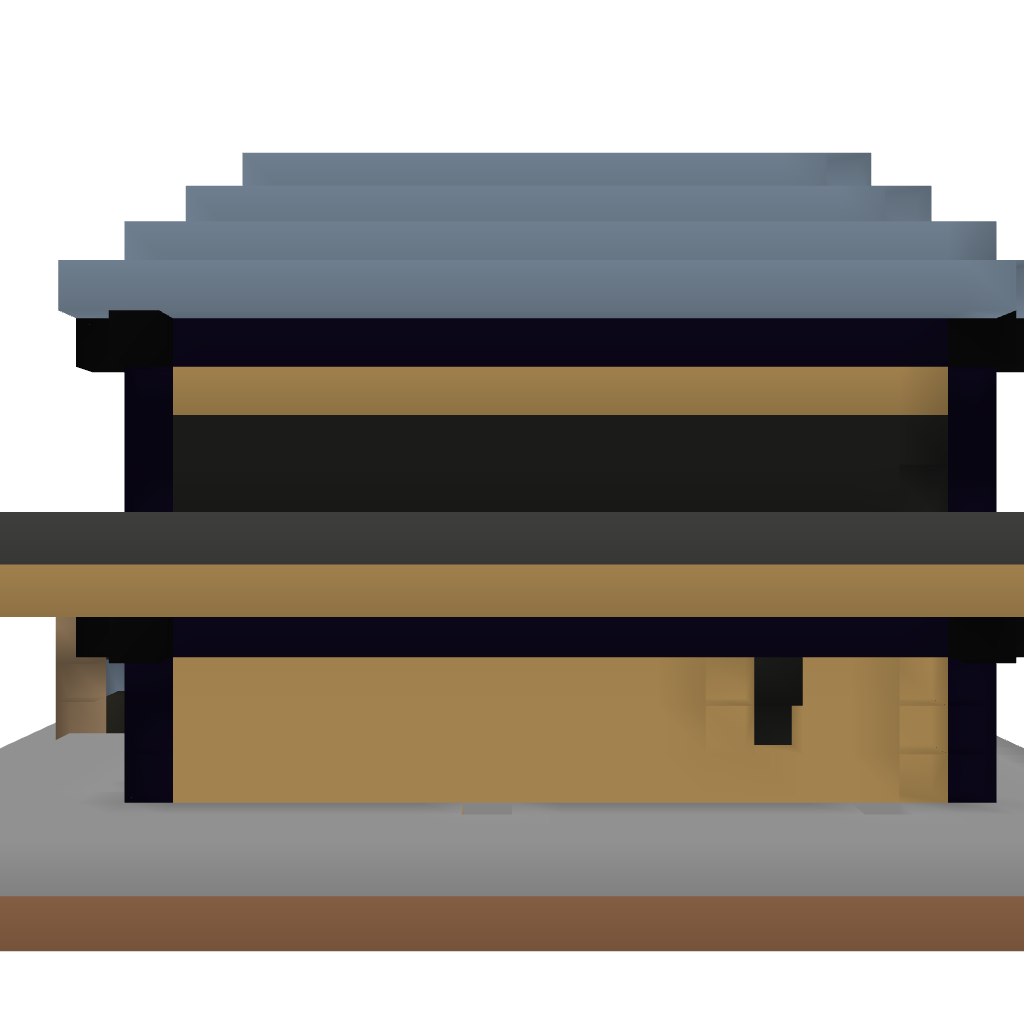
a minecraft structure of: Basic Box Wooden House